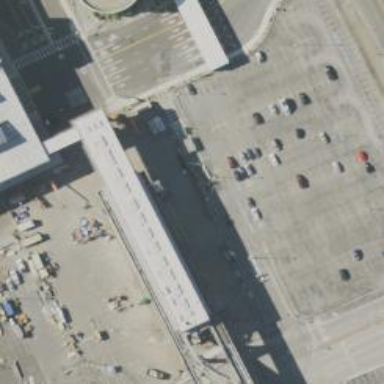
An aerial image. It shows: Monorail railway bridge.